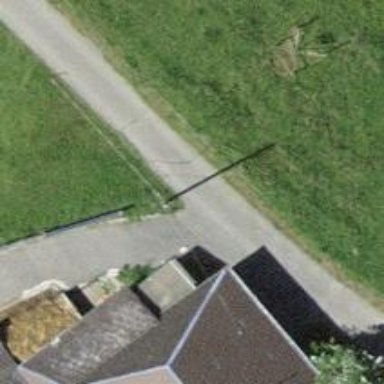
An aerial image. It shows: Minor power line.